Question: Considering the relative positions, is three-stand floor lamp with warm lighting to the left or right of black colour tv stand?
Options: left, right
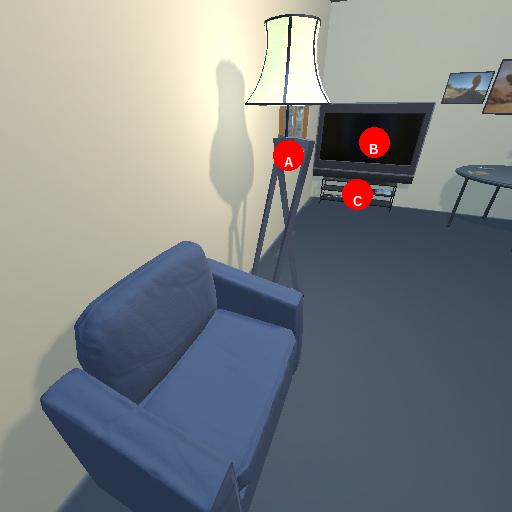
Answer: left